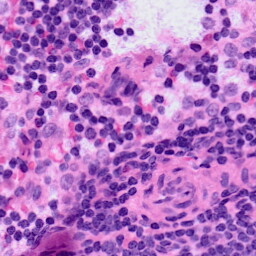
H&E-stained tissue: LymphNode